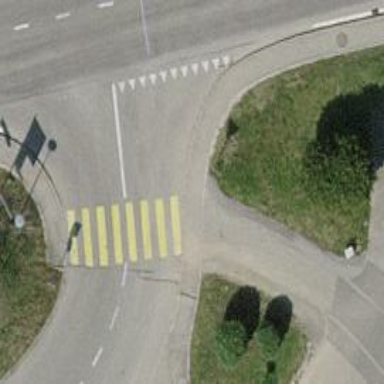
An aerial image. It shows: Uncontrolled road crossing.